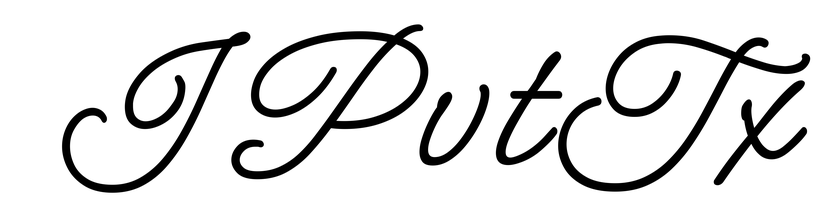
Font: MeowScript-Regular